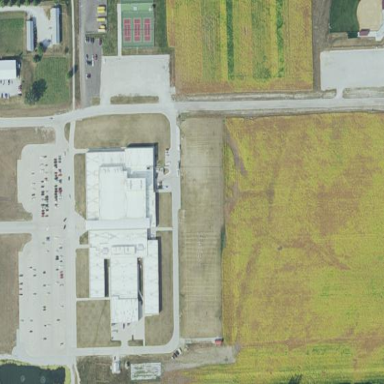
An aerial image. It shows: School.